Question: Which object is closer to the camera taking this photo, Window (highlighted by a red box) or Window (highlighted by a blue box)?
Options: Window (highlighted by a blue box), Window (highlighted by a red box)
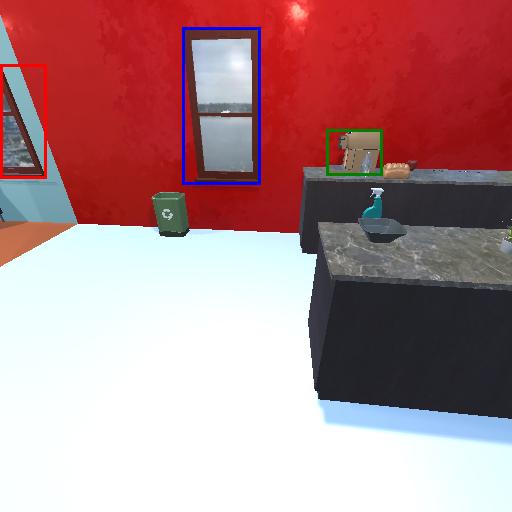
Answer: Window (highlighted by a blue box)